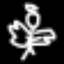
Label: angel